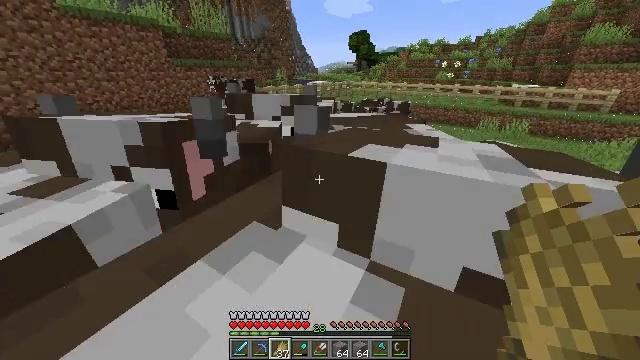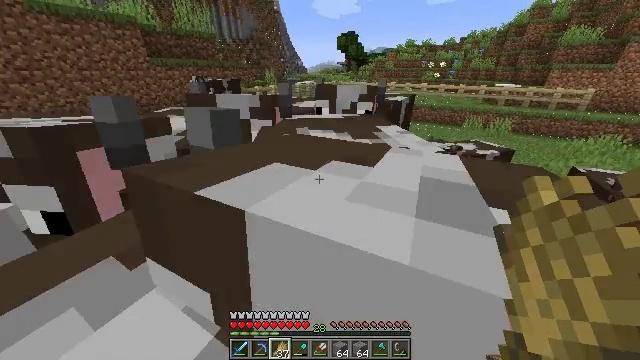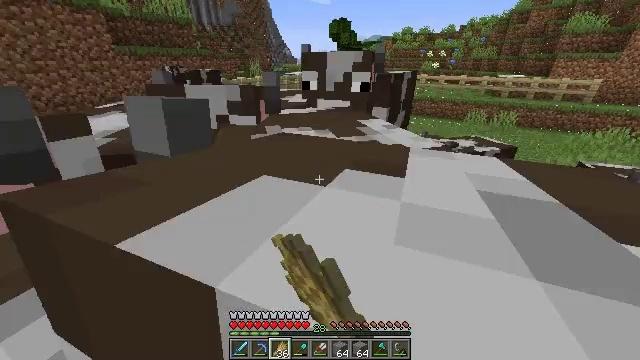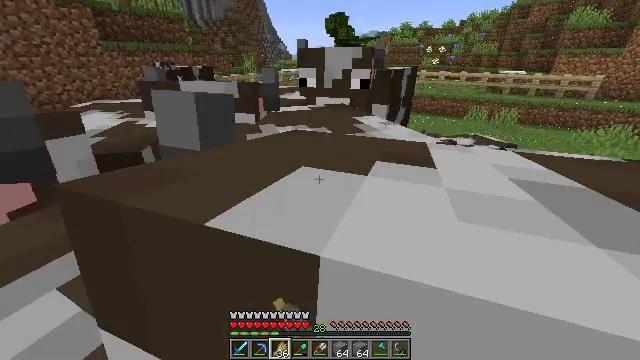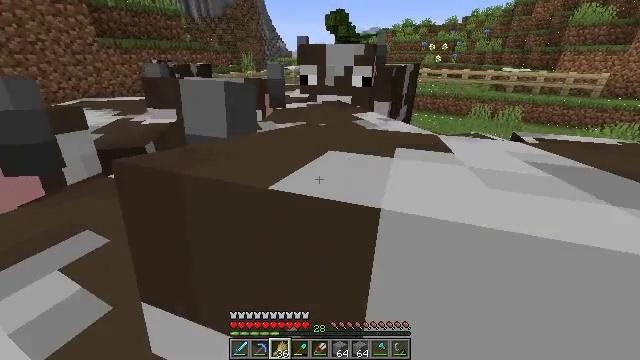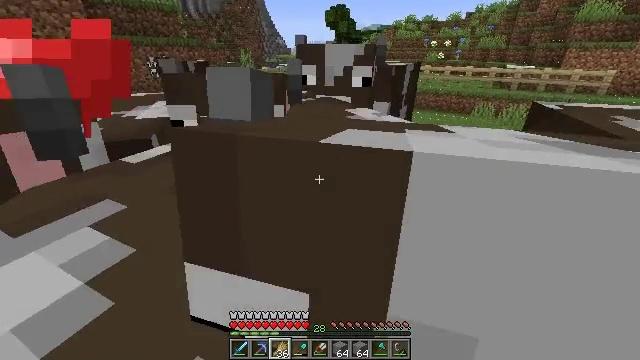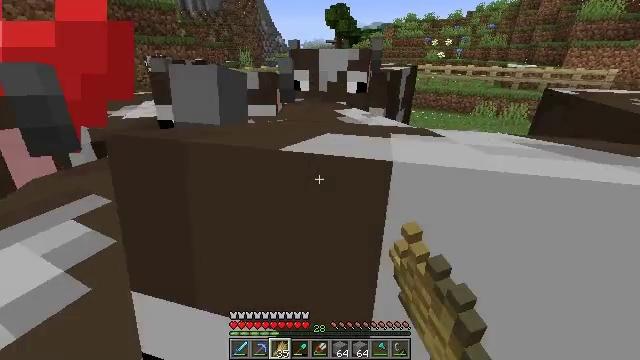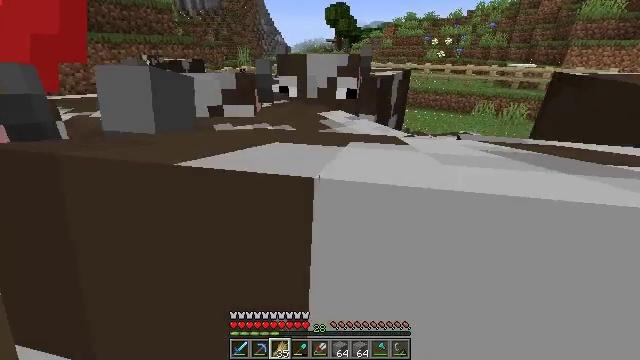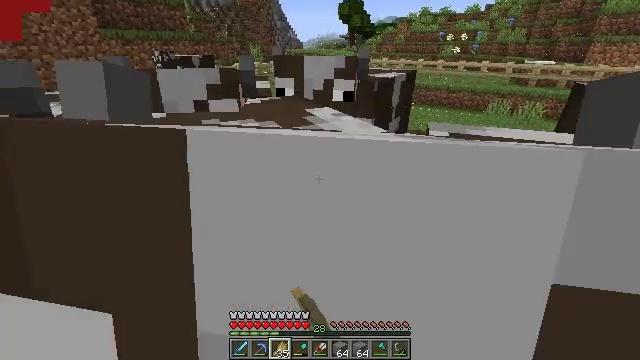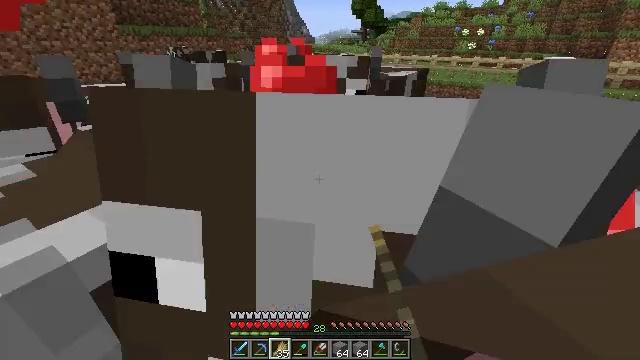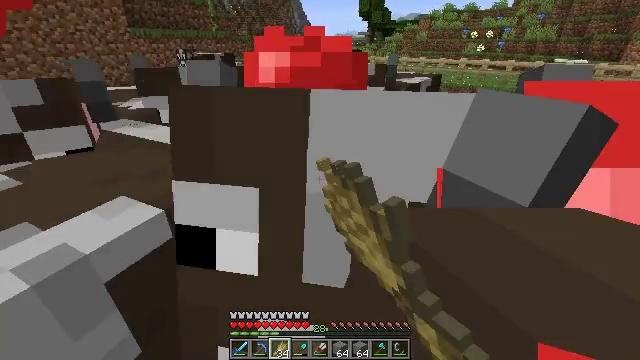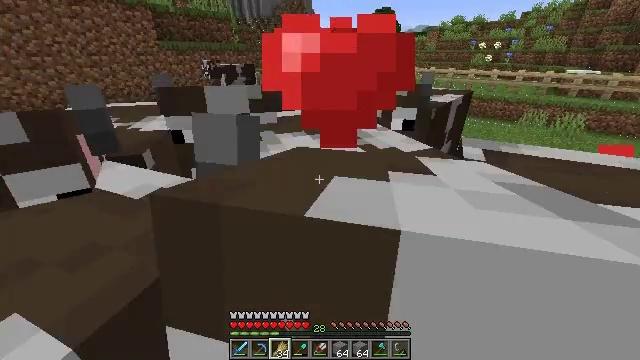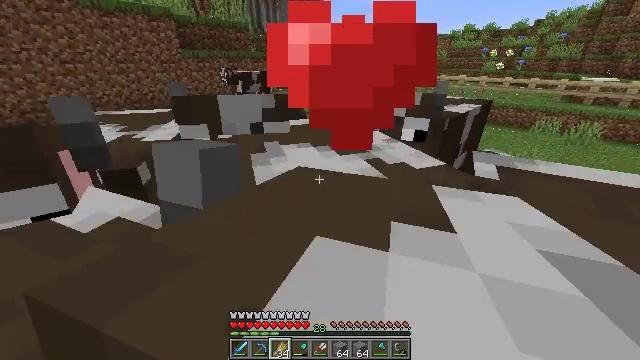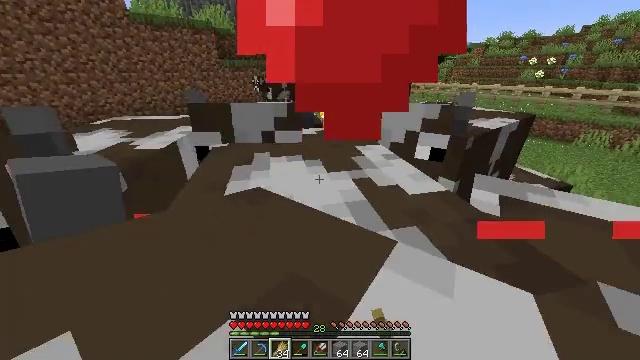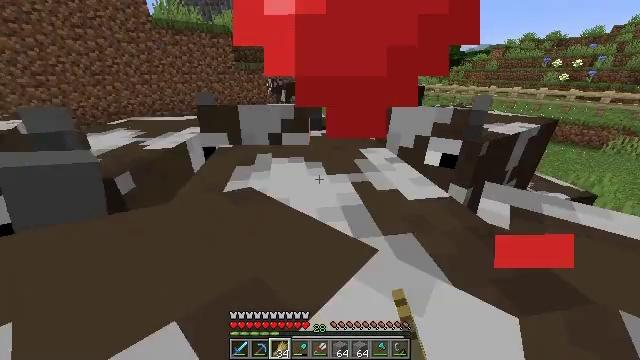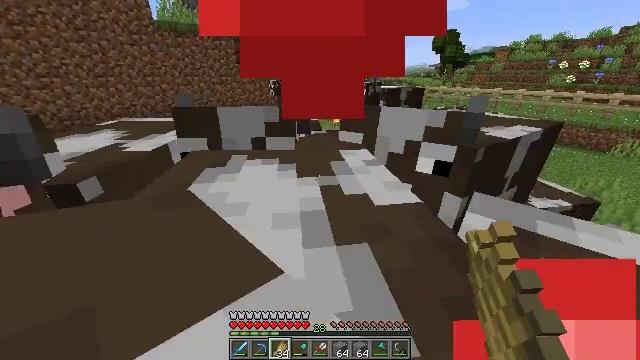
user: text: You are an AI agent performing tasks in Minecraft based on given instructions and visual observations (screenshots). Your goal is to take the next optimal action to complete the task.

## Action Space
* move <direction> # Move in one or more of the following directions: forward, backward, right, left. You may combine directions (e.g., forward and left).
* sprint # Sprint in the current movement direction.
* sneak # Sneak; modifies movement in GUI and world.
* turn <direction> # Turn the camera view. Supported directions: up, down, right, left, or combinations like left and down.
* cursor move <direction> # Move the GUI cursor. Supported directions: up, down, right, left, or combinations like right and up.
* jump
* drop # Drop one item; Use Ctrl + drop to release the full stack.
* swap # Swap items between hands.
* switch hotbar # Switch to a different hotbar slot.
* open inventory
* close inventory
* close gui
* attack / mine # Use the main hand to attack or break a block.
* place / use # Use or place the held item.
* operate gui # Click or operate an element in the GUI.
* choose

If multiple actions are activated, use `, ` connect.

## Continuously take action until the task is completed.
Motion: motion action
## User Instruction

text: Kill mobs.
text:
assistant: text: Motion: turn right, use / place
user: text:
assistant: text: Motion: turn right, use / place
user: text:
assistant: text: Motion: use / place
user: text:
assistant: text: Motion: use / place
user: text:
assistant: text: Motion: move forward and move right, use / place
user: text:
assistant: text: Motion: move forward and move right, use / place
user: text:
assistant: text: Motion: move forward and move right, use / place
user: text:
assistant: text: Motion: turn left, use / place
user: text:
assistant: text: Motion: turn left, use / place
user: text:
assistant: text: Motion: move forward, turn left, use / place
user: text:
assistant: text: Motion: move forward, turn left, use / place
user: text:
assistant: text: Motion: move forward and move right, turn left, use / place
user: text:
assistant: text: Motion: move forward and move right, turn left, use / place
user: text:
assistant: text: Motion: move forward and move right, turn left, use / place
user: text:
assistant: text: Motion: move forward, turn left, use / place
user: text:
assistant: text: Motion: use / place
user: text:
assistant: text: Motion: use / place
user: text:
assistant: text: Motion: move forward, turn left, use / place
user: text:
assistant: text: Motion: move forward and move right, turn left, use / place
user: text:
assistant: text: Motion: move forward and move right, turn left, use / place
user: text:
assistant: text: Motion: move forward and move right, turn left, use / place
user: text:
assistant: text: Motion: move forward and move right, turn left, use / place
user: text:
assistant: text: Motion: turn left, use / place
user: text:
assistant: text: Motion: move forward, turn left, use / place
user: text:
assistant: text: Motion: move forward, turn left, use / place
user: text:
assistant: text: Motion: move forward, turn left, use / place
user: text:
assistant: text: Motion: move forward, turn left, use / place
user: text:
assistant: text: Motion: move forward, turn left, use / place
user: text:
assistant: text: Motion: turn left, use / place
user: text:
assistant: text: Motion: turn left, use / place